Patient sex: M
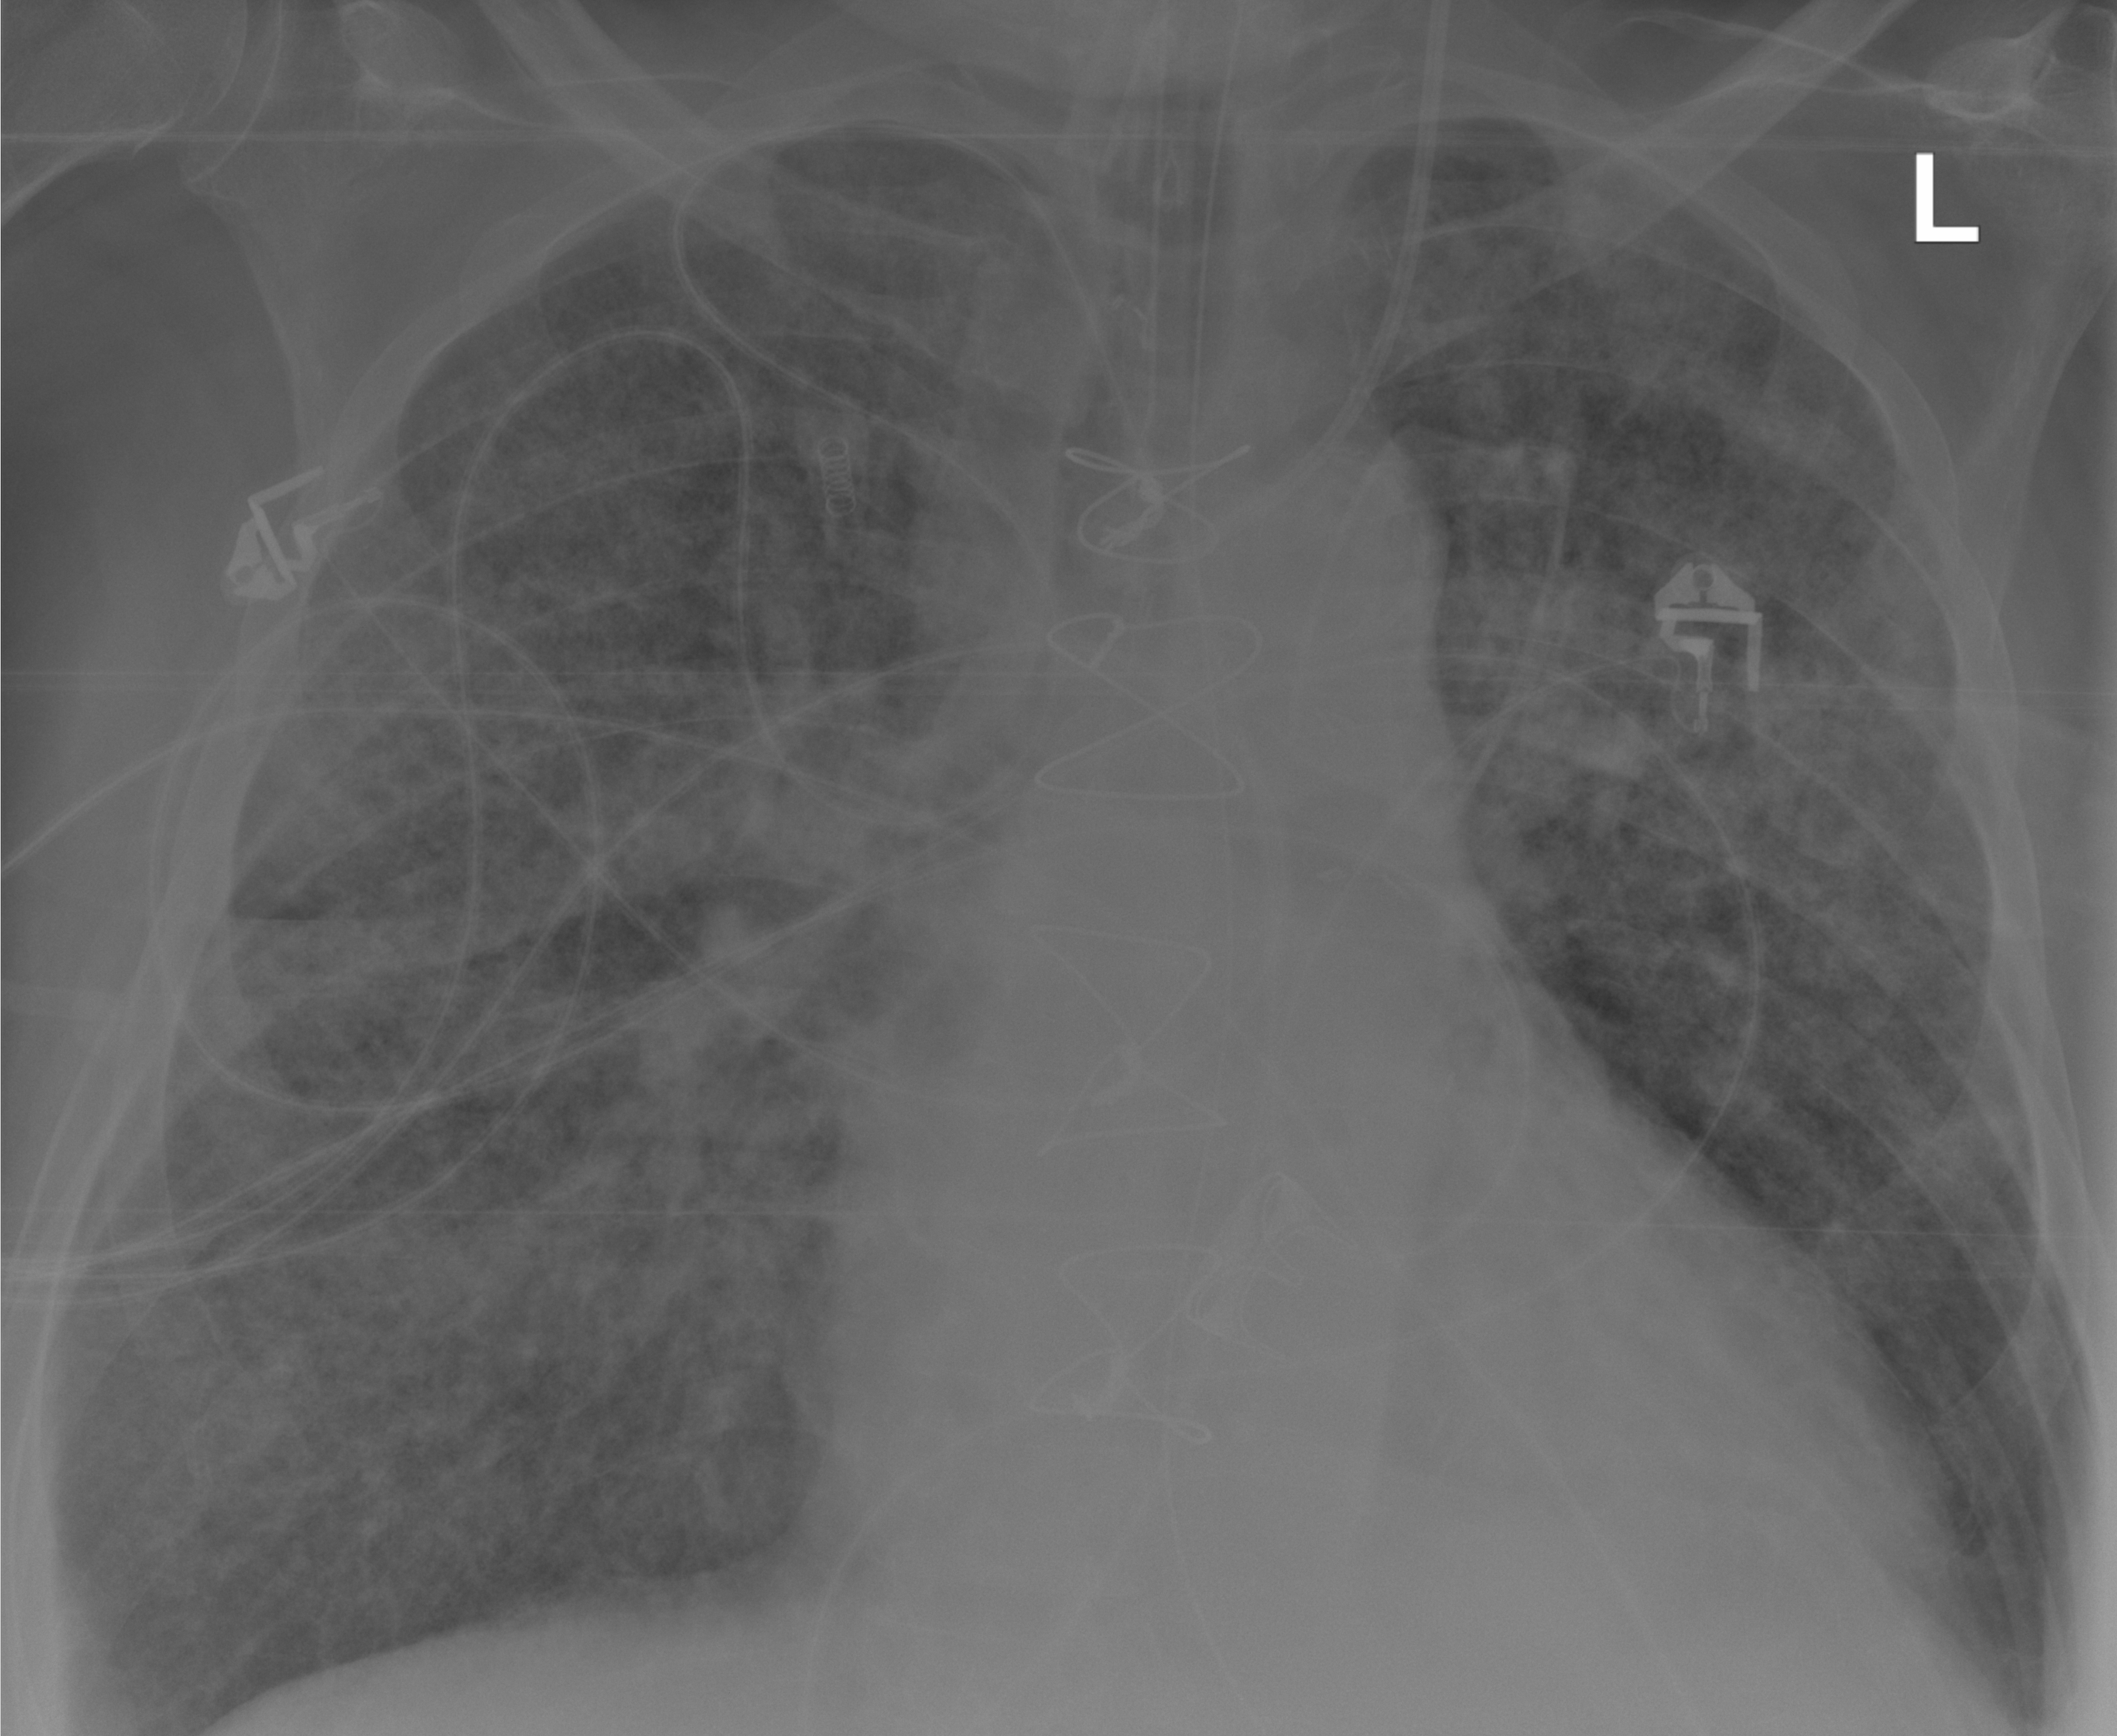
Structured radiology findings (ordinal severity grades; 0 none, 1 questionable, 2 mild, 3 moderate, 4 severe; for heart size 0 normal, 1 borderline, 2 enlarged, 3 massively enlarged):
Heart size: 2
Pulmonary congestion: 2
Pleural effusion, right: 1
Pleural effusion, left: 0
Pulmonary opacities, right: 3
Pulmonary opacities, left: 3
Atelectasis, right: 0
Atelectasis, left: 0